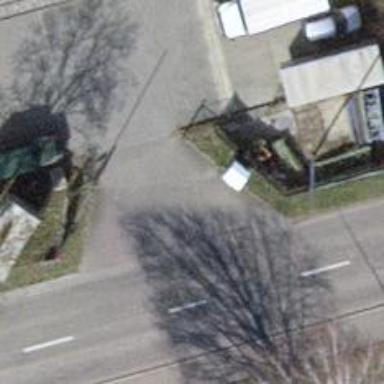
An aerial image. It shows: Gate.